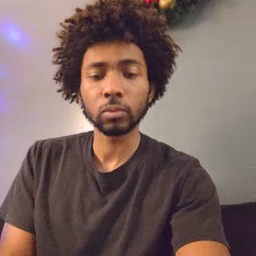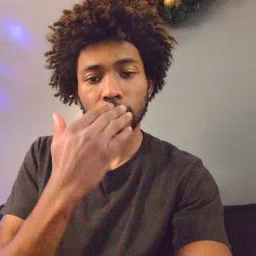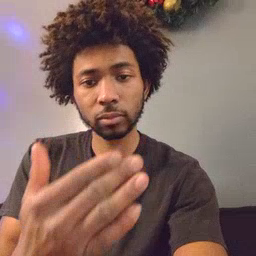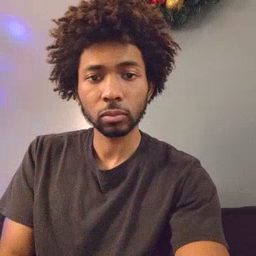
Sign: thankyou